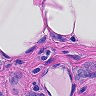
Metastatic tissue present: yes